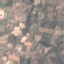
Label: PermanentCrop